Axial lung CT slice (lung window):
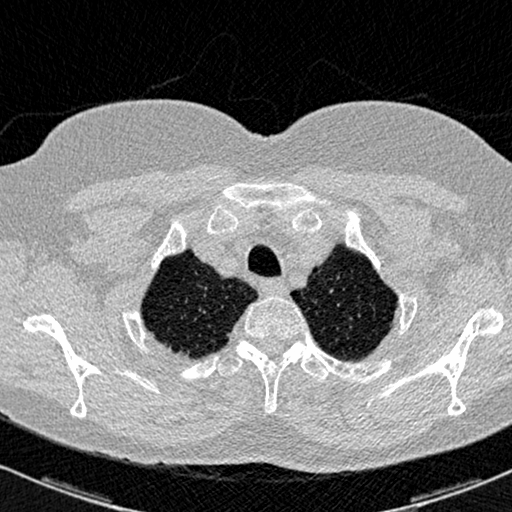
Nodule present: no